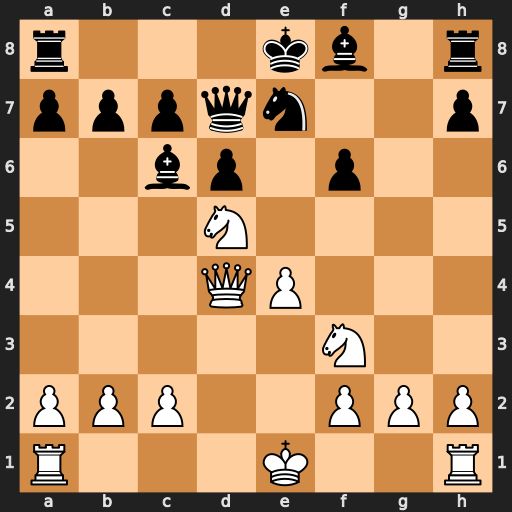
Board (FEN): r3kb1r/pppqn2p/2bp1p2/3N4/3QP3/5N2/PPP2PPP/R3K2R
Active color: w
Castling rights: KQkq
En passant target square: -
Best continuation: Nxf6+ Kd8 Nxd7